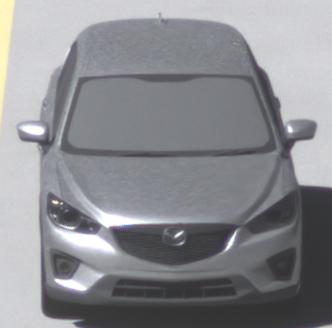
Make: Mazda
Model: CX-5 2.0 SKYACTIV-G 160
Detailed model: CX-5 (GH)
Model produced from: 2012/04
Model produced until: 2015/02
Doors: 5
Color: white
Road condition: dry road
Daytime: midday
Contrast: high contrast